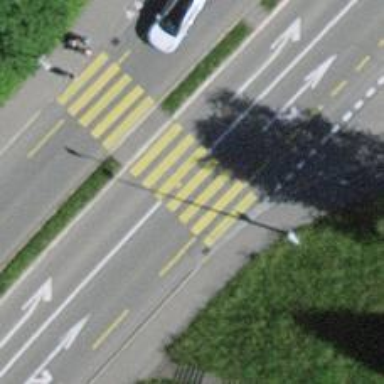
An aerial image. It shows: Marked zebra crossing with pedestrian island.